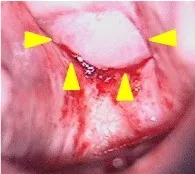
Imaging and physical examinations. A; Positron emission tomography-computed tomography shows high 18F-fluorodeoxyglucose uptake consistent with a uterine tumor (red arrow).
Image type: radiology (ct)